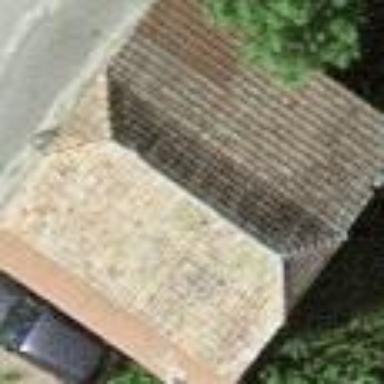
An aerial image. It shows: Rural barn.